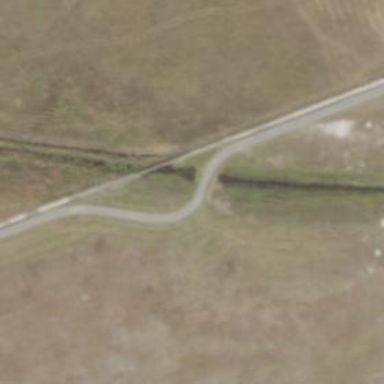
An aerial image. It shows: Culvert tunnel.